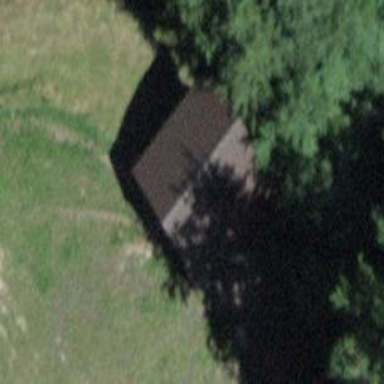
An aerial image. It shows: Barn.